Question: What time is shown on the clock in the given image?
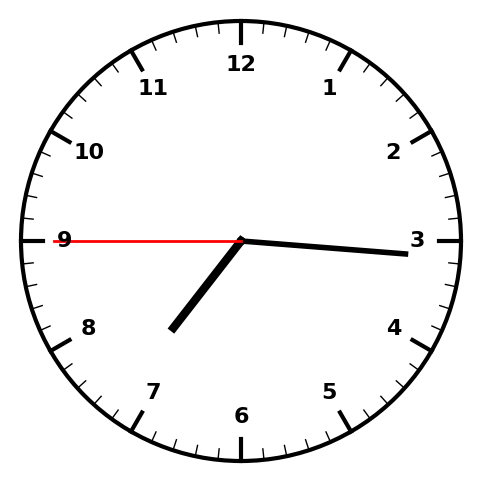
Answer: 07:15:45